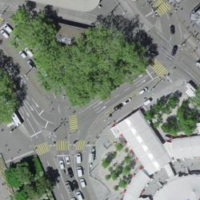
EUNIS habitat code: 57
Species observed at this site:
Chroicocephalus ridibundus
Tachymarptis melba
Corvus corone
Cygnus olor
Fulica atra
Aythya fuligula
Passer domesticus